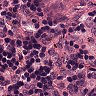
Metastatic tissue present: no